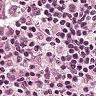
Metastatic tissue present: no